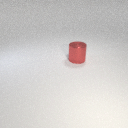
large red metal cylinder